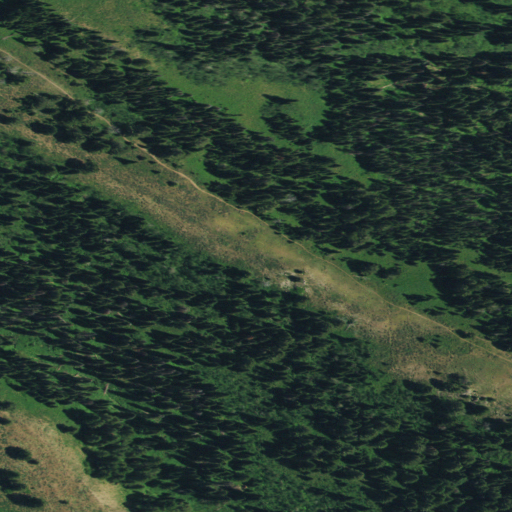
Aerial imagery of gap in Idaho named Government Trail Pass containing evergreen forest, grassland, deciduous forest, and shrub